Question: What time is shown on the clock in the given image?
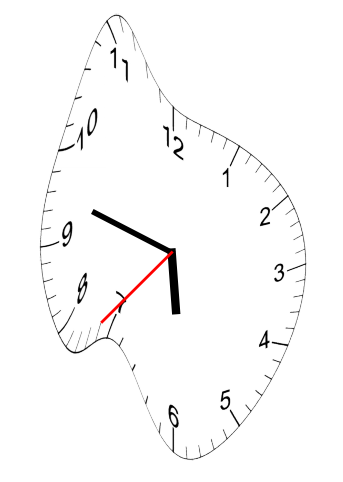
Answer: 05:47:37